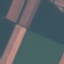
Land use / land cover: AnnualCrop